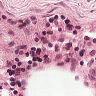
Metastatic tissue present: no